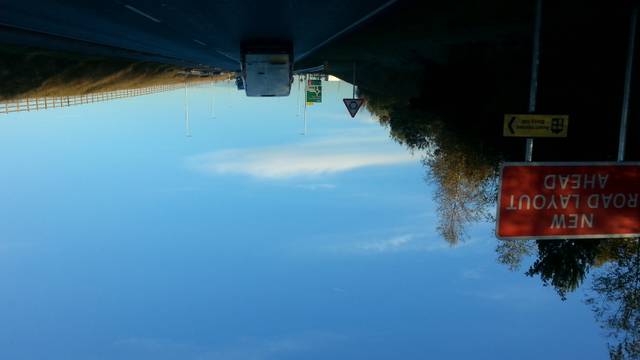
Region: United Kingdom
Coordinates: 53.12, -1.165